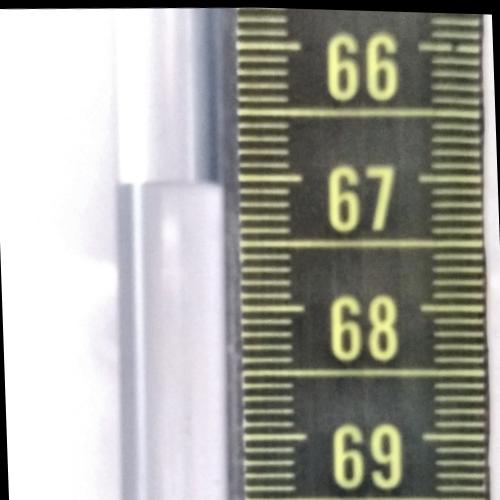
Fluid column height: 67.1 cm